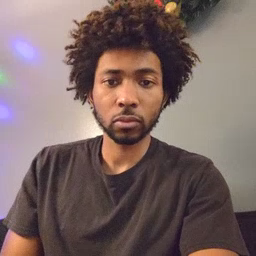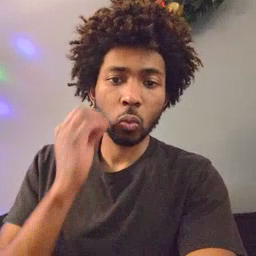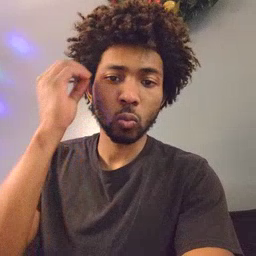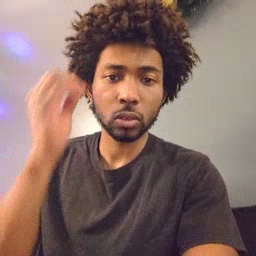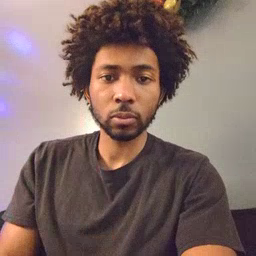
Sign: home